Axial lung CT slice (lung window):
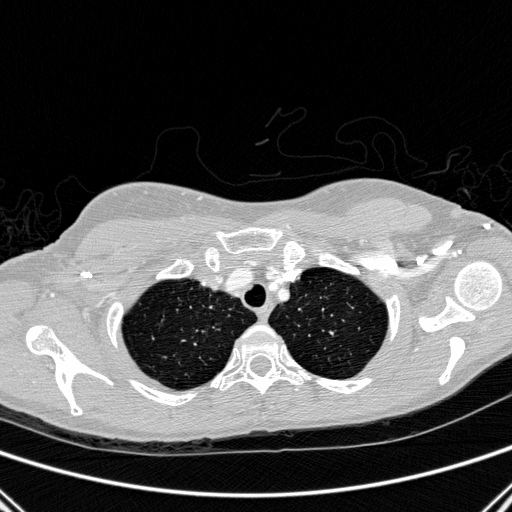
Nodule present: no